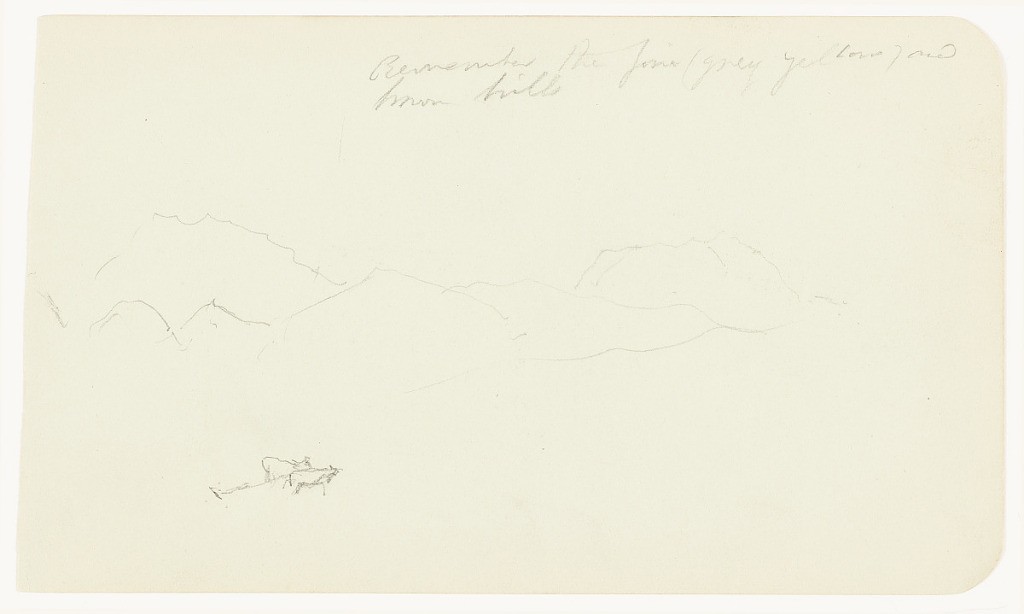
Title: Ploughing near Mountains in Mexico
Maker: Frederic Edwin Church, American, 1826–1900
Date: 1883–1884
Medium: Graphite on light green wove paper; verso: graphite
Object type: Drawing
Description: Landscape sketch showing a view of a pair of oxen or cattle ploughing near a range of rugged mountains in Mexico. The pair are visible at lower left, yoked and pulling a plough behind them. In the background, a rough and undulating mountain range forms a rolling horizon.

Verso: Landscape sketch showing a view of a distant, sharp mountain Mexico, situated in the background at center, and the varied landscape before it. In the foreground, some kind of vegetation is visible, while the middle distance comprises of a mostly empty expanse.